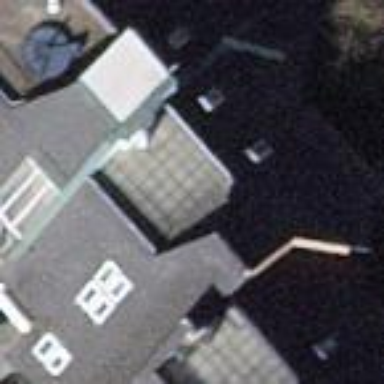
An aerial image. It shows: Building with tiled roof.